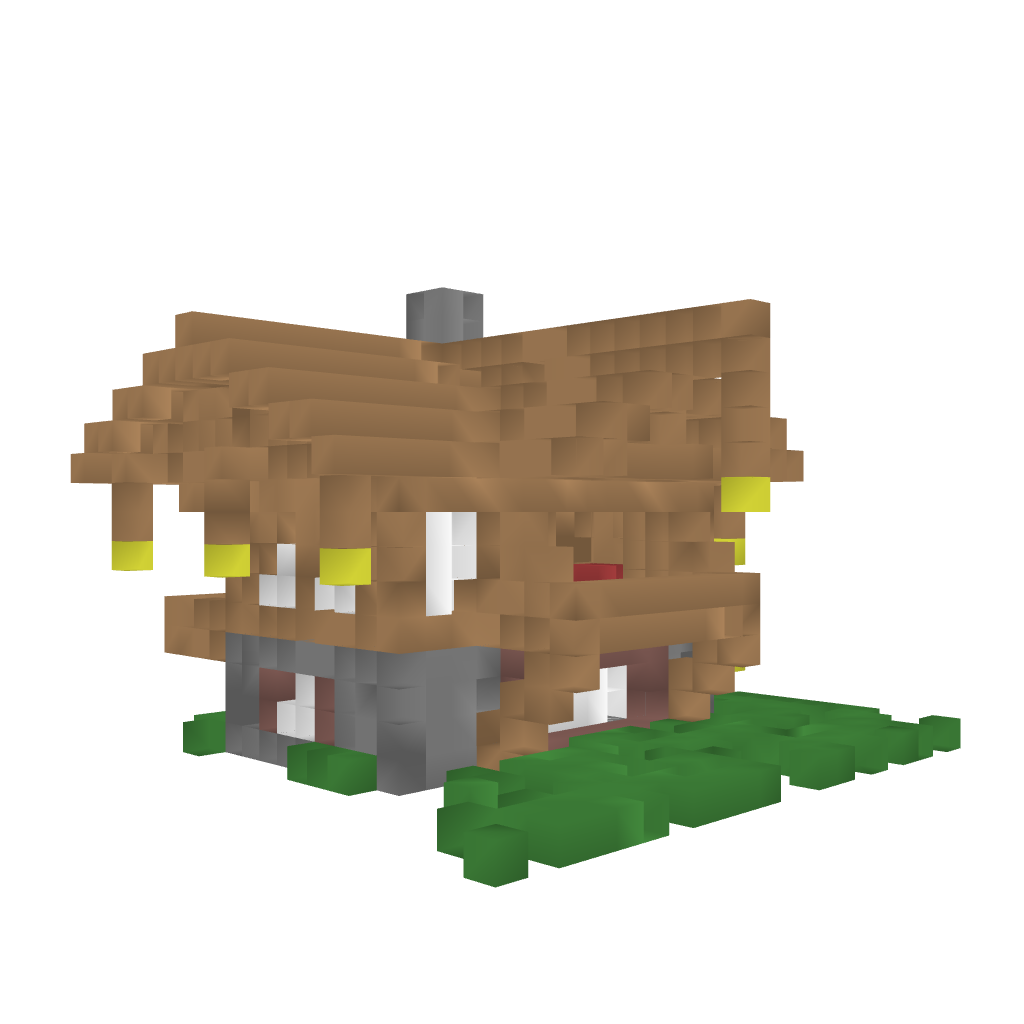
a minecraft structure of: Medieval House bad low quality